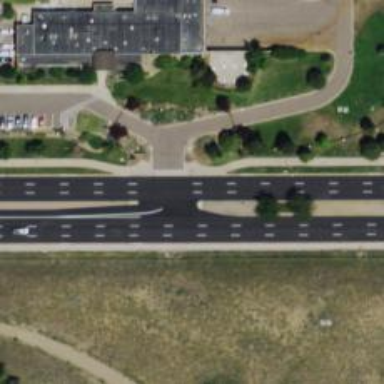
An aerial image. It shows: Secondary road with asphalt surface and grade1 tracktype.